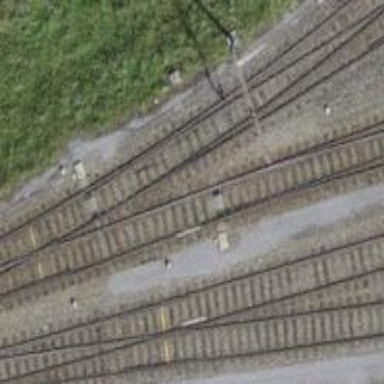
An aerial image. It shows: Railway switch.